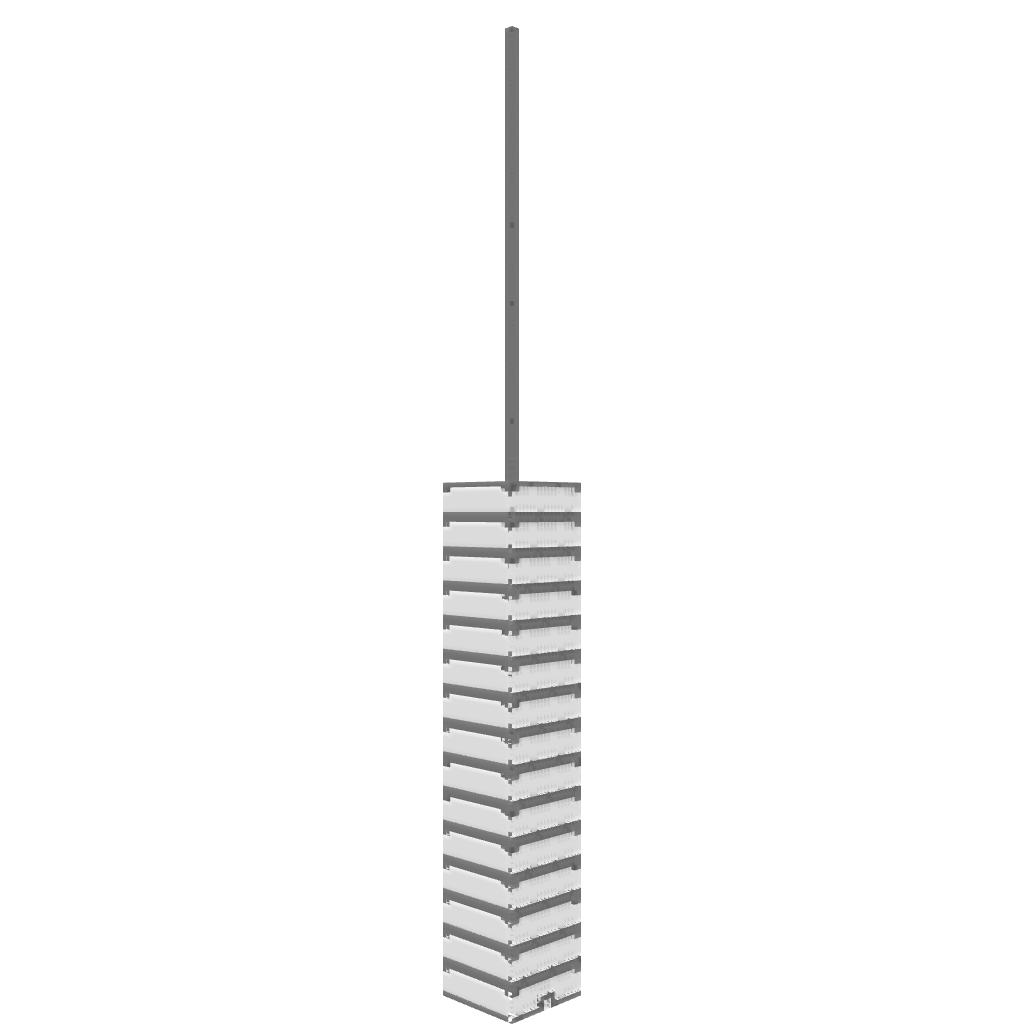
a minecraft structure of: Skyscraper bad low quality